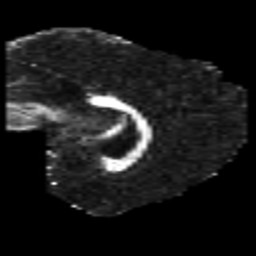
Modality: FA
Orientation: sagittal
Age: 37
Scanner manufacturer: philips
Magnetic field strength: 3 T
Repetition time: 8.61 s
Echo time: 0.1268 s